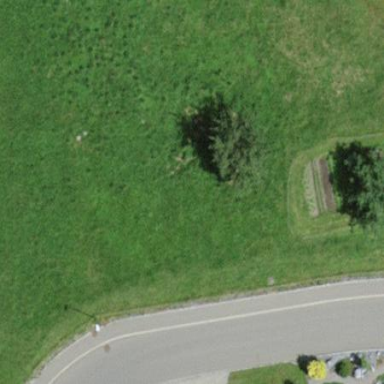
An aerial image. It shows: Area covered with grass.